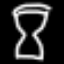
Label: hourglass